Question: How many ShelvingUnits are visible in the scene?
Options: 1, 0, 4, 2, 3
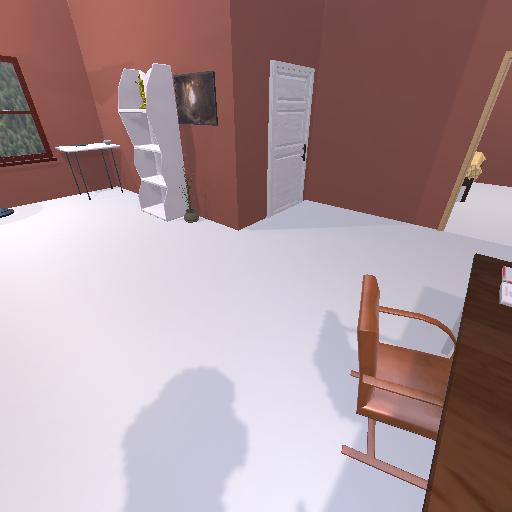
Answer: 1